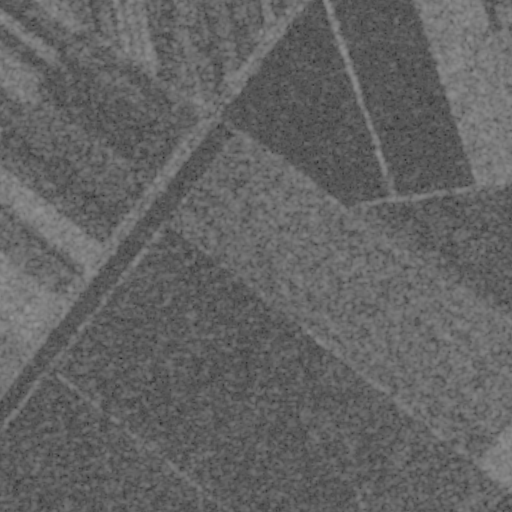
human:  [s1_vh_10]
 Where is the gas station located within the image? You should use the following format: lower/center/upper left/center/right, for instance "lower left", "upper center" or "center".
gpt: The gas station is located in the upper center of the image.
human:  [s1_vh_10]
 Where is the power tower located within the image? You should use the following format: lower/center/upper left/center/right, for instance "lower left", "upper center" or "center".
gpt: There is no power tower in the image.

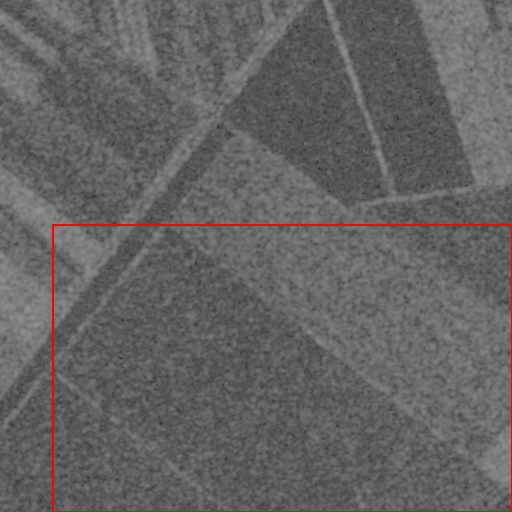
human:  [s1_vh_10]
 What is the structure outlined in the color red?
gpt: The structure outlined in red is a crop field.
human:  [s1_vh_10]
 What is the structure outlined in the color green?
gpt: There is no green outline.